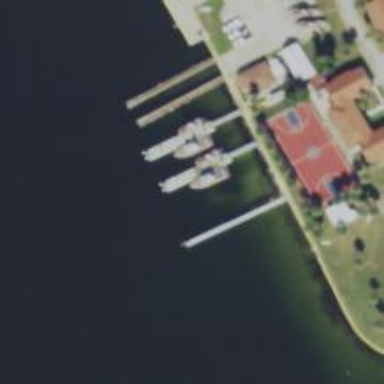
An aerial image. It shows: Man-made pier.